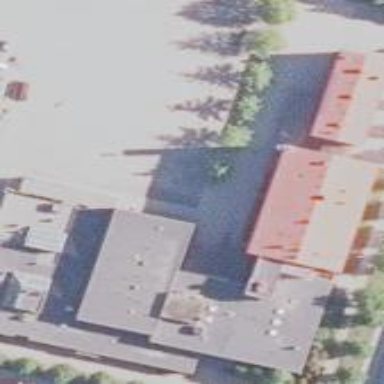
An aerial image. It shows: School building.